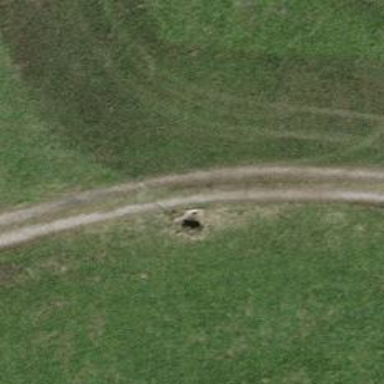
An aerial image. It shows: Culvert tunnel.